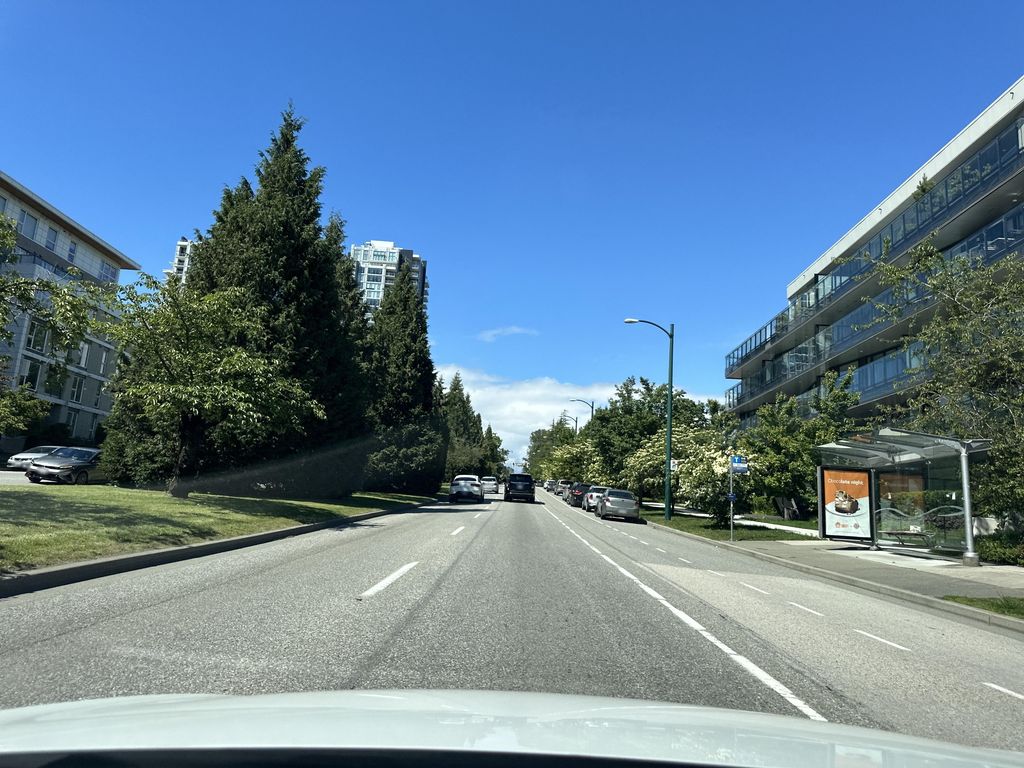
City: vancouver